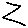
Label: zigzag